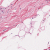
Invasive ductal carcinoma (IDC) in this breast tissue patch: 0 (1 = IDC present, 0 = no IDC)